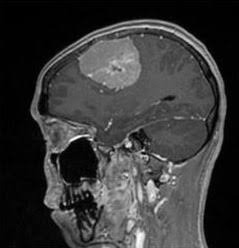
Label: meningioma